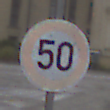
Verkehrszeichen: Geschwindigkeit50
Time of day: Midday
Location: Outdoor (Urban)
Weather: Overcast
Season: NotSpecified
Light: Natural